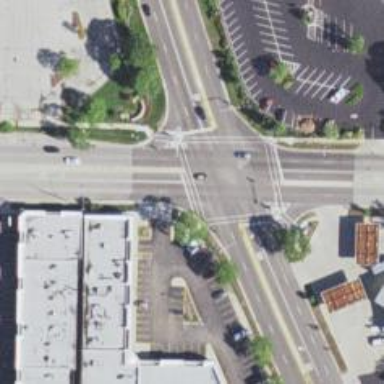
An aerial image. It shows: Footway with traffic island in the middle of the road.